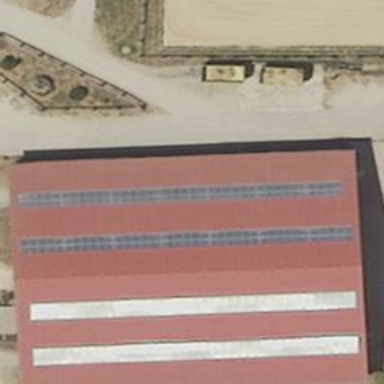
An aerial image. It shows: Solar-powered generator using photovoltaic technology. This small installation generates electricity through solar photovoltaic panels.